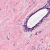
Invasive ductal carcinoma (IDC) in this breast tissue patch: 0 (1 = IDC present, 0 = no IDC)